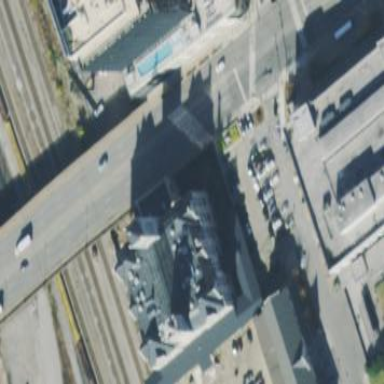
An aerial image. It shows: Hotel building.